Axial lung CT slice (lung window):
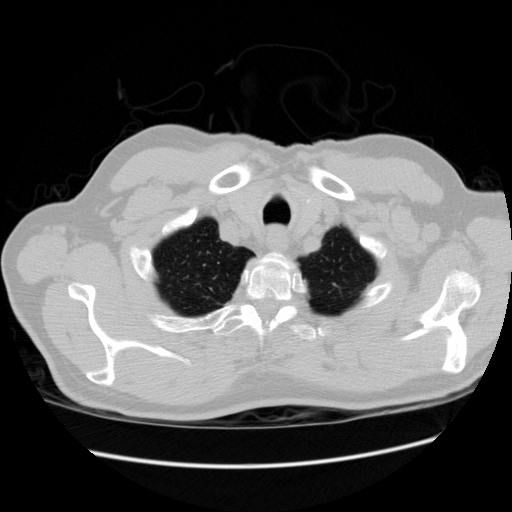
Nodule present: no